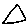
Label: triangle